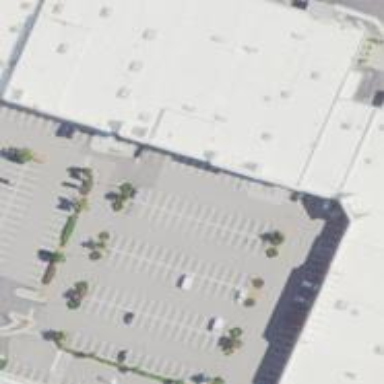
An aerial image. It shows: Commercial building.